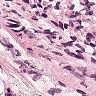
Metastatic tissue present: no